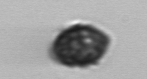
Label: Kryptoperidinium_triquetrum